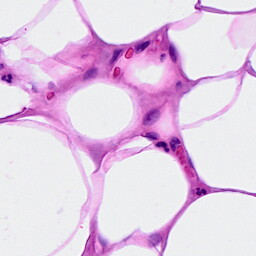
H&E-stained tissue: Breast